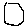
Label: hexagon